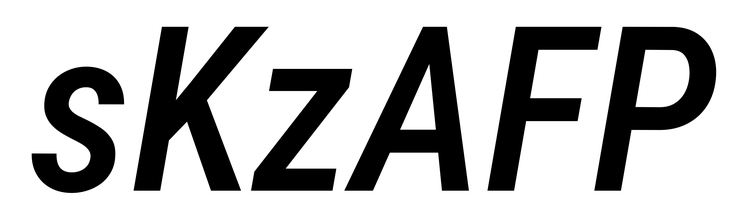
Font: Roboto-Italic_Condensed_Medium_Italic